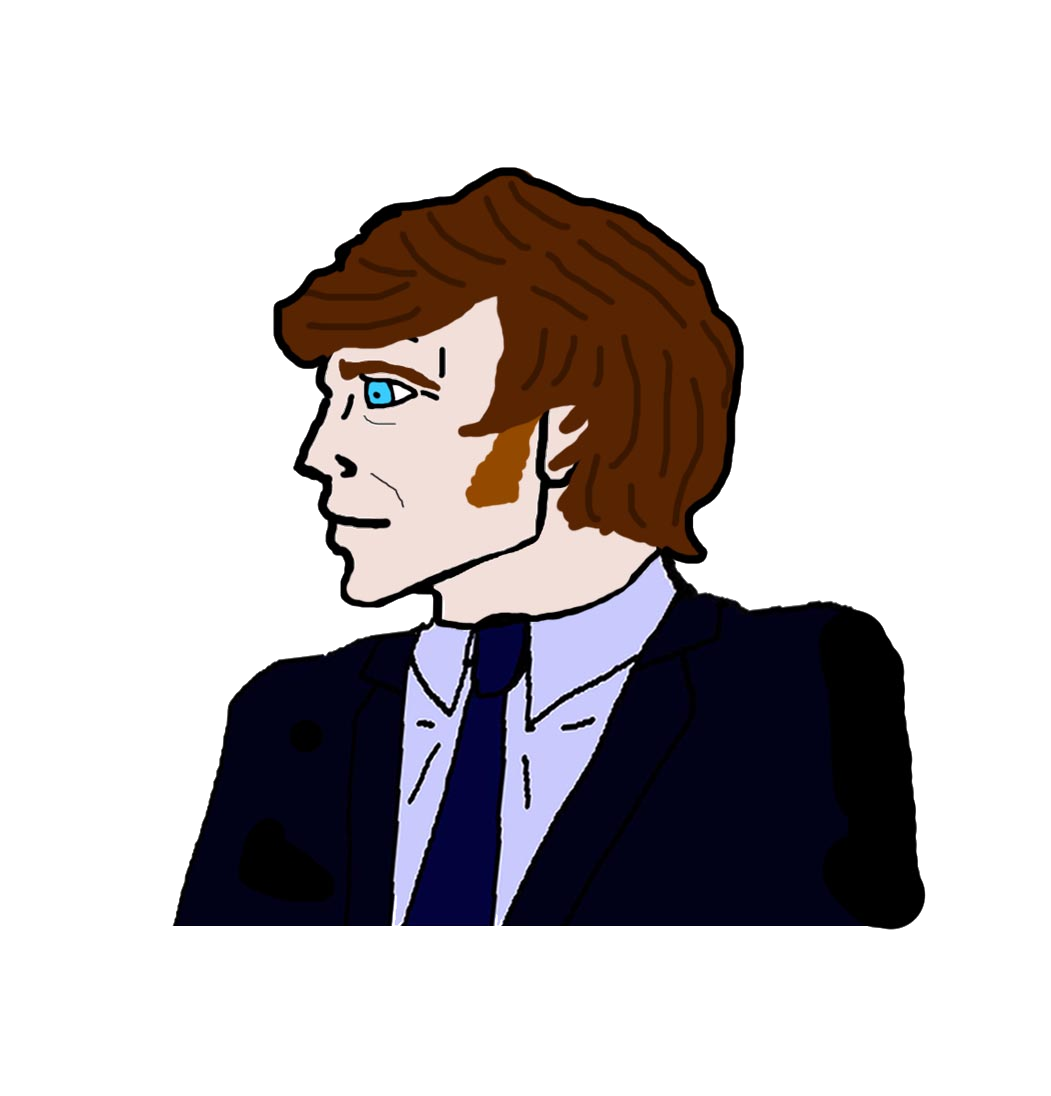
Label: 4_Yes_Chad